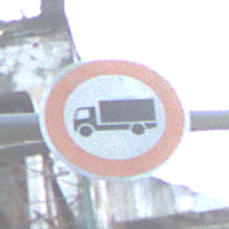
Verkehrszeichen: VerbotFuerKraftfahrzeugeUeberDreiKommaFuenfTonnen
Umgebung: Outdoor, Suburban
Tageszeit: MorningAfternoon
Wetter: PartlyCloudy
Licht: Natural
Jahreszeit: NotSpecified
Kontrast: LowContrast